Field crop: tomato
Growth stage: 2
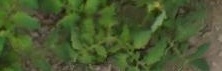
Species: tomato